Interaction volume radius: 5 \u00c5
Interaction volume height: 25 \u00c5
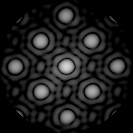
Disorder parameter: 0.05401